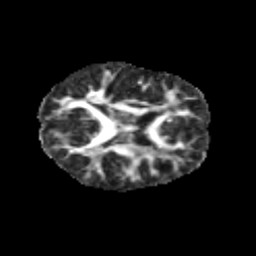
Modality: FA
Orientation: axial
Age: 8
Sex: female
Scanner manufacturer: siemens
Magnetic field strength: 3 T
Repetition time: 3.8 s
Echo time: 0.07 s